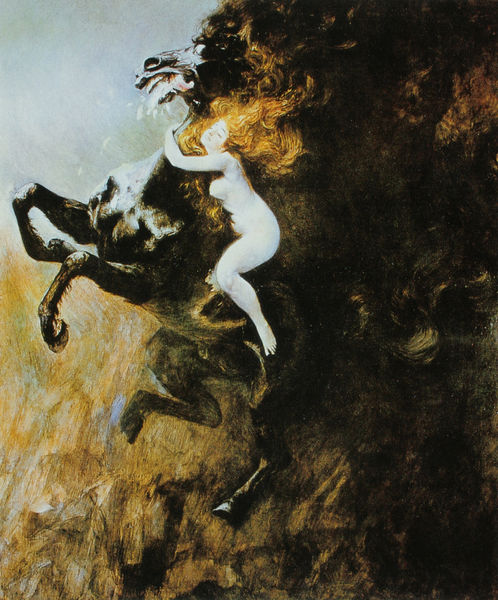
Titel: Ekstase
Künstler: Wladyslaw Podkowinski
Standort: Krakau
Institution: Muzeum Narodowe
Schlagwörter: akt, dunkel, feuer, himmel, kopf, körper, nackt, schatten, weiß, wolken, gelb, ocker, sand, bewegung, braun, brust, busen, frau, frisur, grau, haar, hell, licht, marmor, mitte, orange, profil, schwarz, skizze, szene, gras, rot, wolke, beige, blond, augen, geschichte, gesicht, erde, feld, dunkelheit, gold, haare, pferd, rund, huf, hufe, mähne, rappe, reiten, reiterin, ritt, schweif, sprung, umarmung, studie, abstrakt, fels, schaum, flattern, sturm, wild, black, duktus, expressionism, woman, aufrecht, nackte, surreal, surrealismus, umriss, rothaarig, nacktheit, flug, traum, dynamik, staub, allegorie, entwurf, pinselduktus, rote haare, hölle, nüstern, zunge, märchen, wildnis, color, phantasie, hengst, aufbäumen, hexe, art, colors, artist, draw, form, horse, ginger, redhead, riding, rittlings, füssli, absturz, paint, surrealism, festklammern, gebwegung, srung, story, torhaarig, vorderläufe, wildheit, van gogh, da vinci, sculpt, horseback riding, express